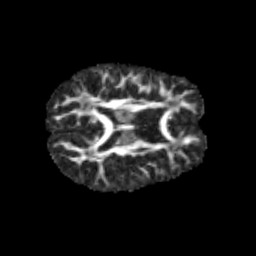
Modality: FA
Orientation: axial
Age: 11
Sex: female
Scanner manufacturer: siemens
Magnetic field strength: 3 T
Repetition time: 3.8 s
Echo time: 0.07 s